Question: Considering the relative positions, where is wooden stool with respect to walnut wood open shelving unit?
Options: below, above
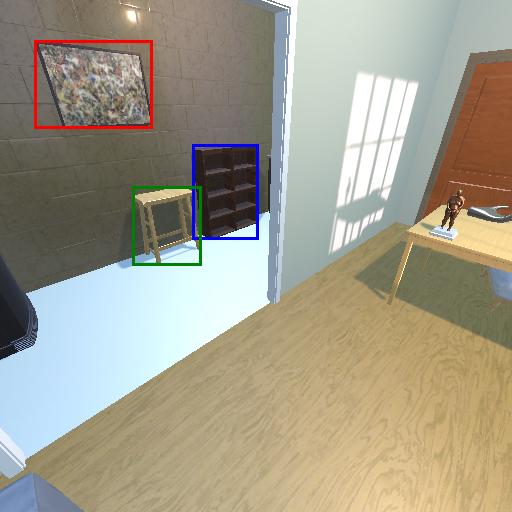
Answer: below